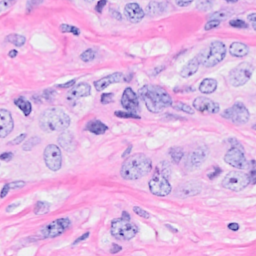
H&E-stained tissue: Breast